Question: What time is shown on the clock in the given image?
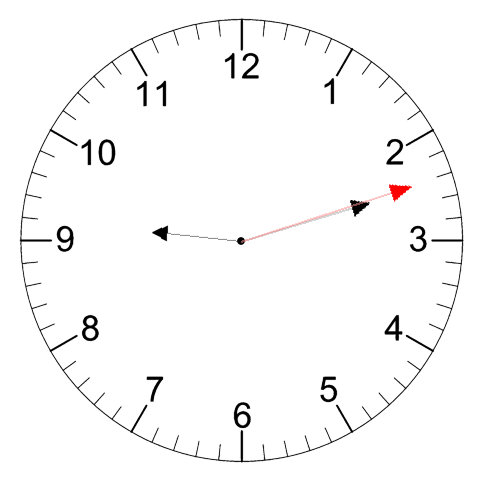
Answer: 09:12:12